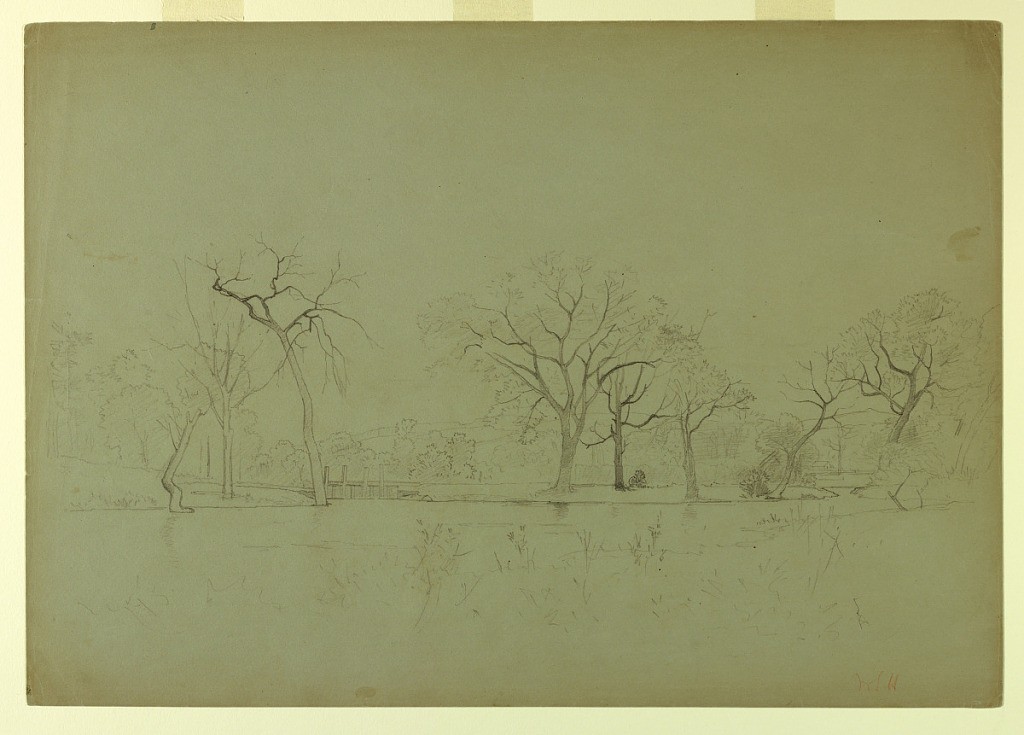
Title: Study of landscape
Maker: William Stanley Haseltine, American, 1835–1900
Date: ca. 1855
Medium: Graphite on paper
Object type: Drawing
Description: Sketch of a lake with trees along the shore and a dam in the background.